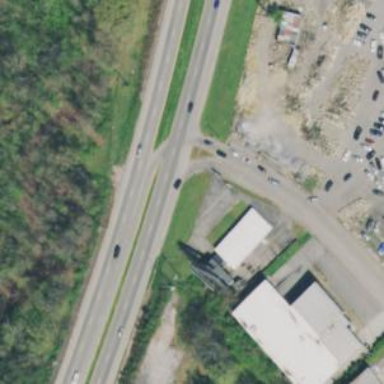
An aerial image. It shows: Trunk link highway.